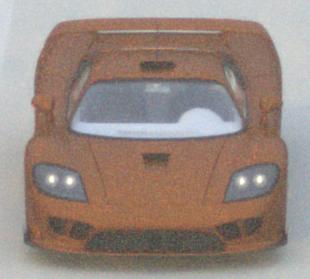
Make: Saleen
Model: S7
Detailed model: -
Model produced from: 2000
Model produced until: 2008
Doors: 2
Color: orange
Road condition: dry road
Daytime: sunrise or sunset
Contrast: low contrast